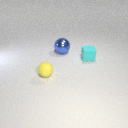
large blue metal sphere behind small yellow rubber sphere